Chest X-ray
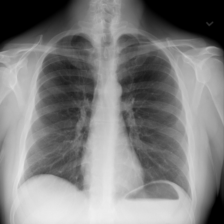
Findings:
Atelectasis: negative
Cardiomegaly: negative
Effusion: negative
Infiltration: negative
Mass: negative
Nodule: negative
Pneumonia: negative
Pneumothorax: negative
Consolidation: negative
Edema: negative
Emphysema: negative
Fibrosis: negative
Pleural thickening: negative
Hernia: negative